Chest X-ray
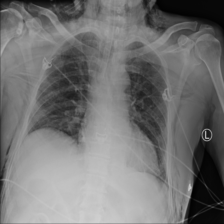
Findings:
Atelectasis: negative
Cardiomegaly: negative
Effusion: negative
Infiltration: negative
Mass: negative
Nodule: negative
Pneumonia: negative
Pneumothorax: negative
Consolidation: negative
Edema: negative
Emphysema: positive
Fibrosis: negative
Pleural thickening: negative
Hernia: negative